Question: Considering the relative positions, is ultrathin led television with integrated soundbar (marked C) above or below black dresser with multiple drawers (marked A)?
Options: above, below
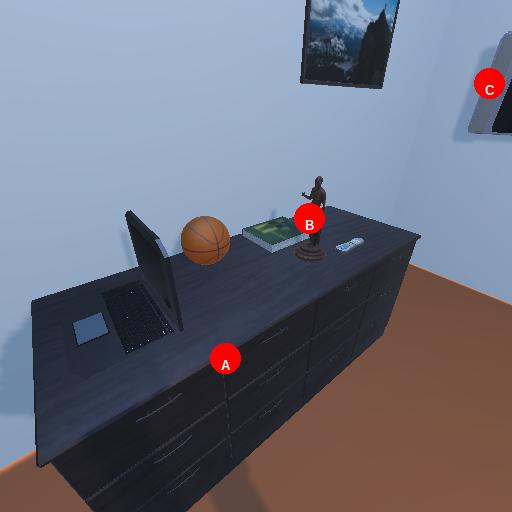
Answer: above